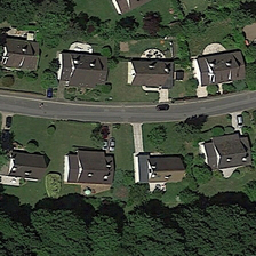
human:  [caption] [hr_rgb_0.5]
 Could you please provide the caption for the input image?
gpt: Two villas are on both sides of the arc road.

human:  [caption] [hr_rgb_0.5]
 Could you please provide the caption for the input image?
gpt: it is a sedate community with a road passing by .

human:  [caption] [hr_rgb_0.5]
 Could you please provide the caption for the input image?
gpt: The eight villas are located on both sides of an arc road.

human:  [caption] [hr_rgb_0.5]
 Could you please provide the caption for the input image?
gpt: Eight villas are on both sides of an arched road.

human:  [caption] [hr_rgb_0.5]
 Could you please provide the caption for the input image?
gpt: Eight villas are located on both sides of the road.